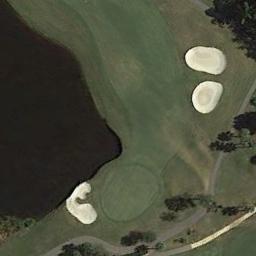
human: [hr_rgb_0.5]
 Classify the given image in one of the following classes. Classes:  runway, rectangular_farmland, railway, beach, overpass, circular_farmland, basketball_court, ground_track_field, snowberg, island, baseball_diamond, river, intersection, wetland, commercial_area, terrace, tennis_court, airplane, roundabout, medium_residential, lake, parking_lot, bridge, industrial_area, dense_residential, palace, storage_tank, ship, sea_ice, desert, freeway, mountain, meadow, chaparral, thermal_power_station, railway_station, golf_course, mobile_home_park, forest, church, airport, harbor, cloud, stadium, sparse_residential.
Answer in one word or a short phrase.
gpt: golf_course